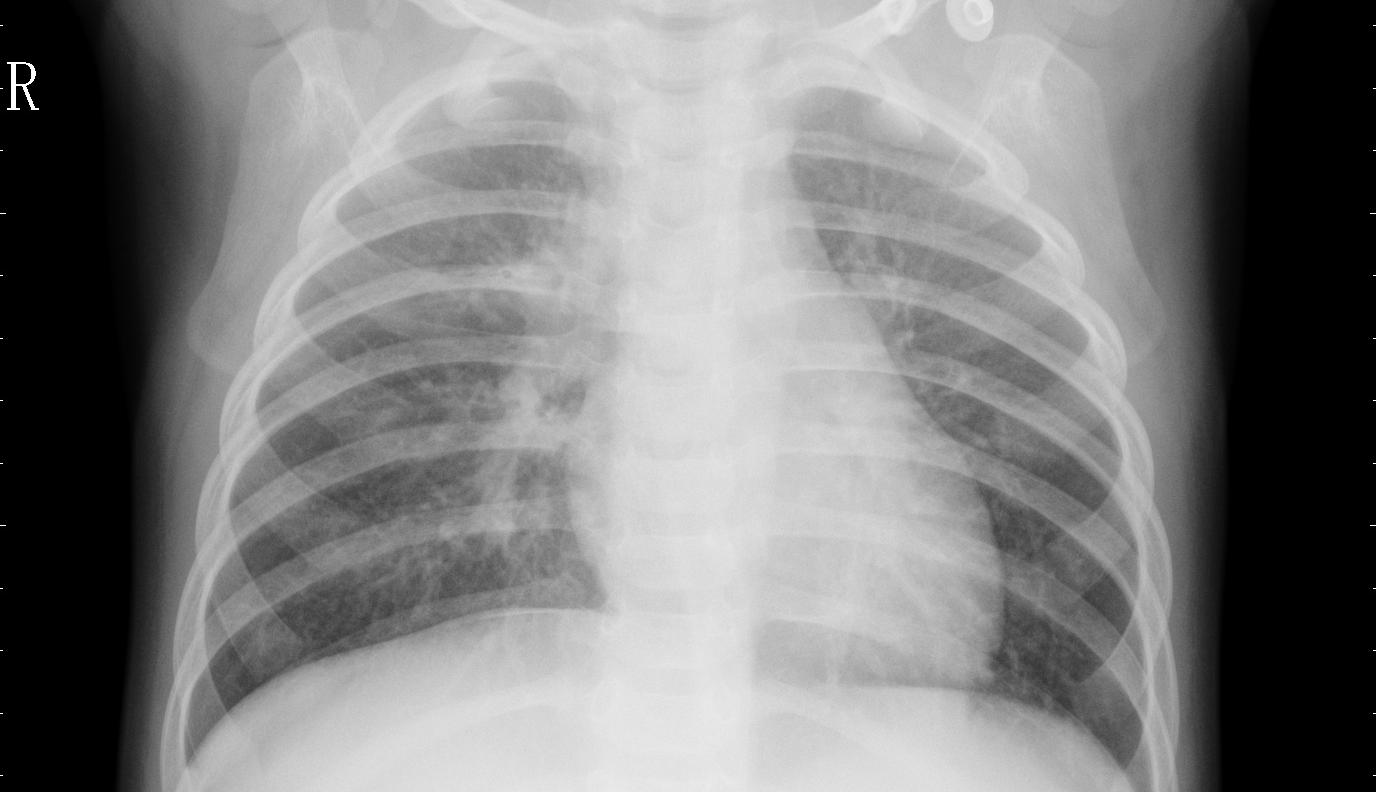
Diagnosis: PNEUMONIA